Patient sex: F
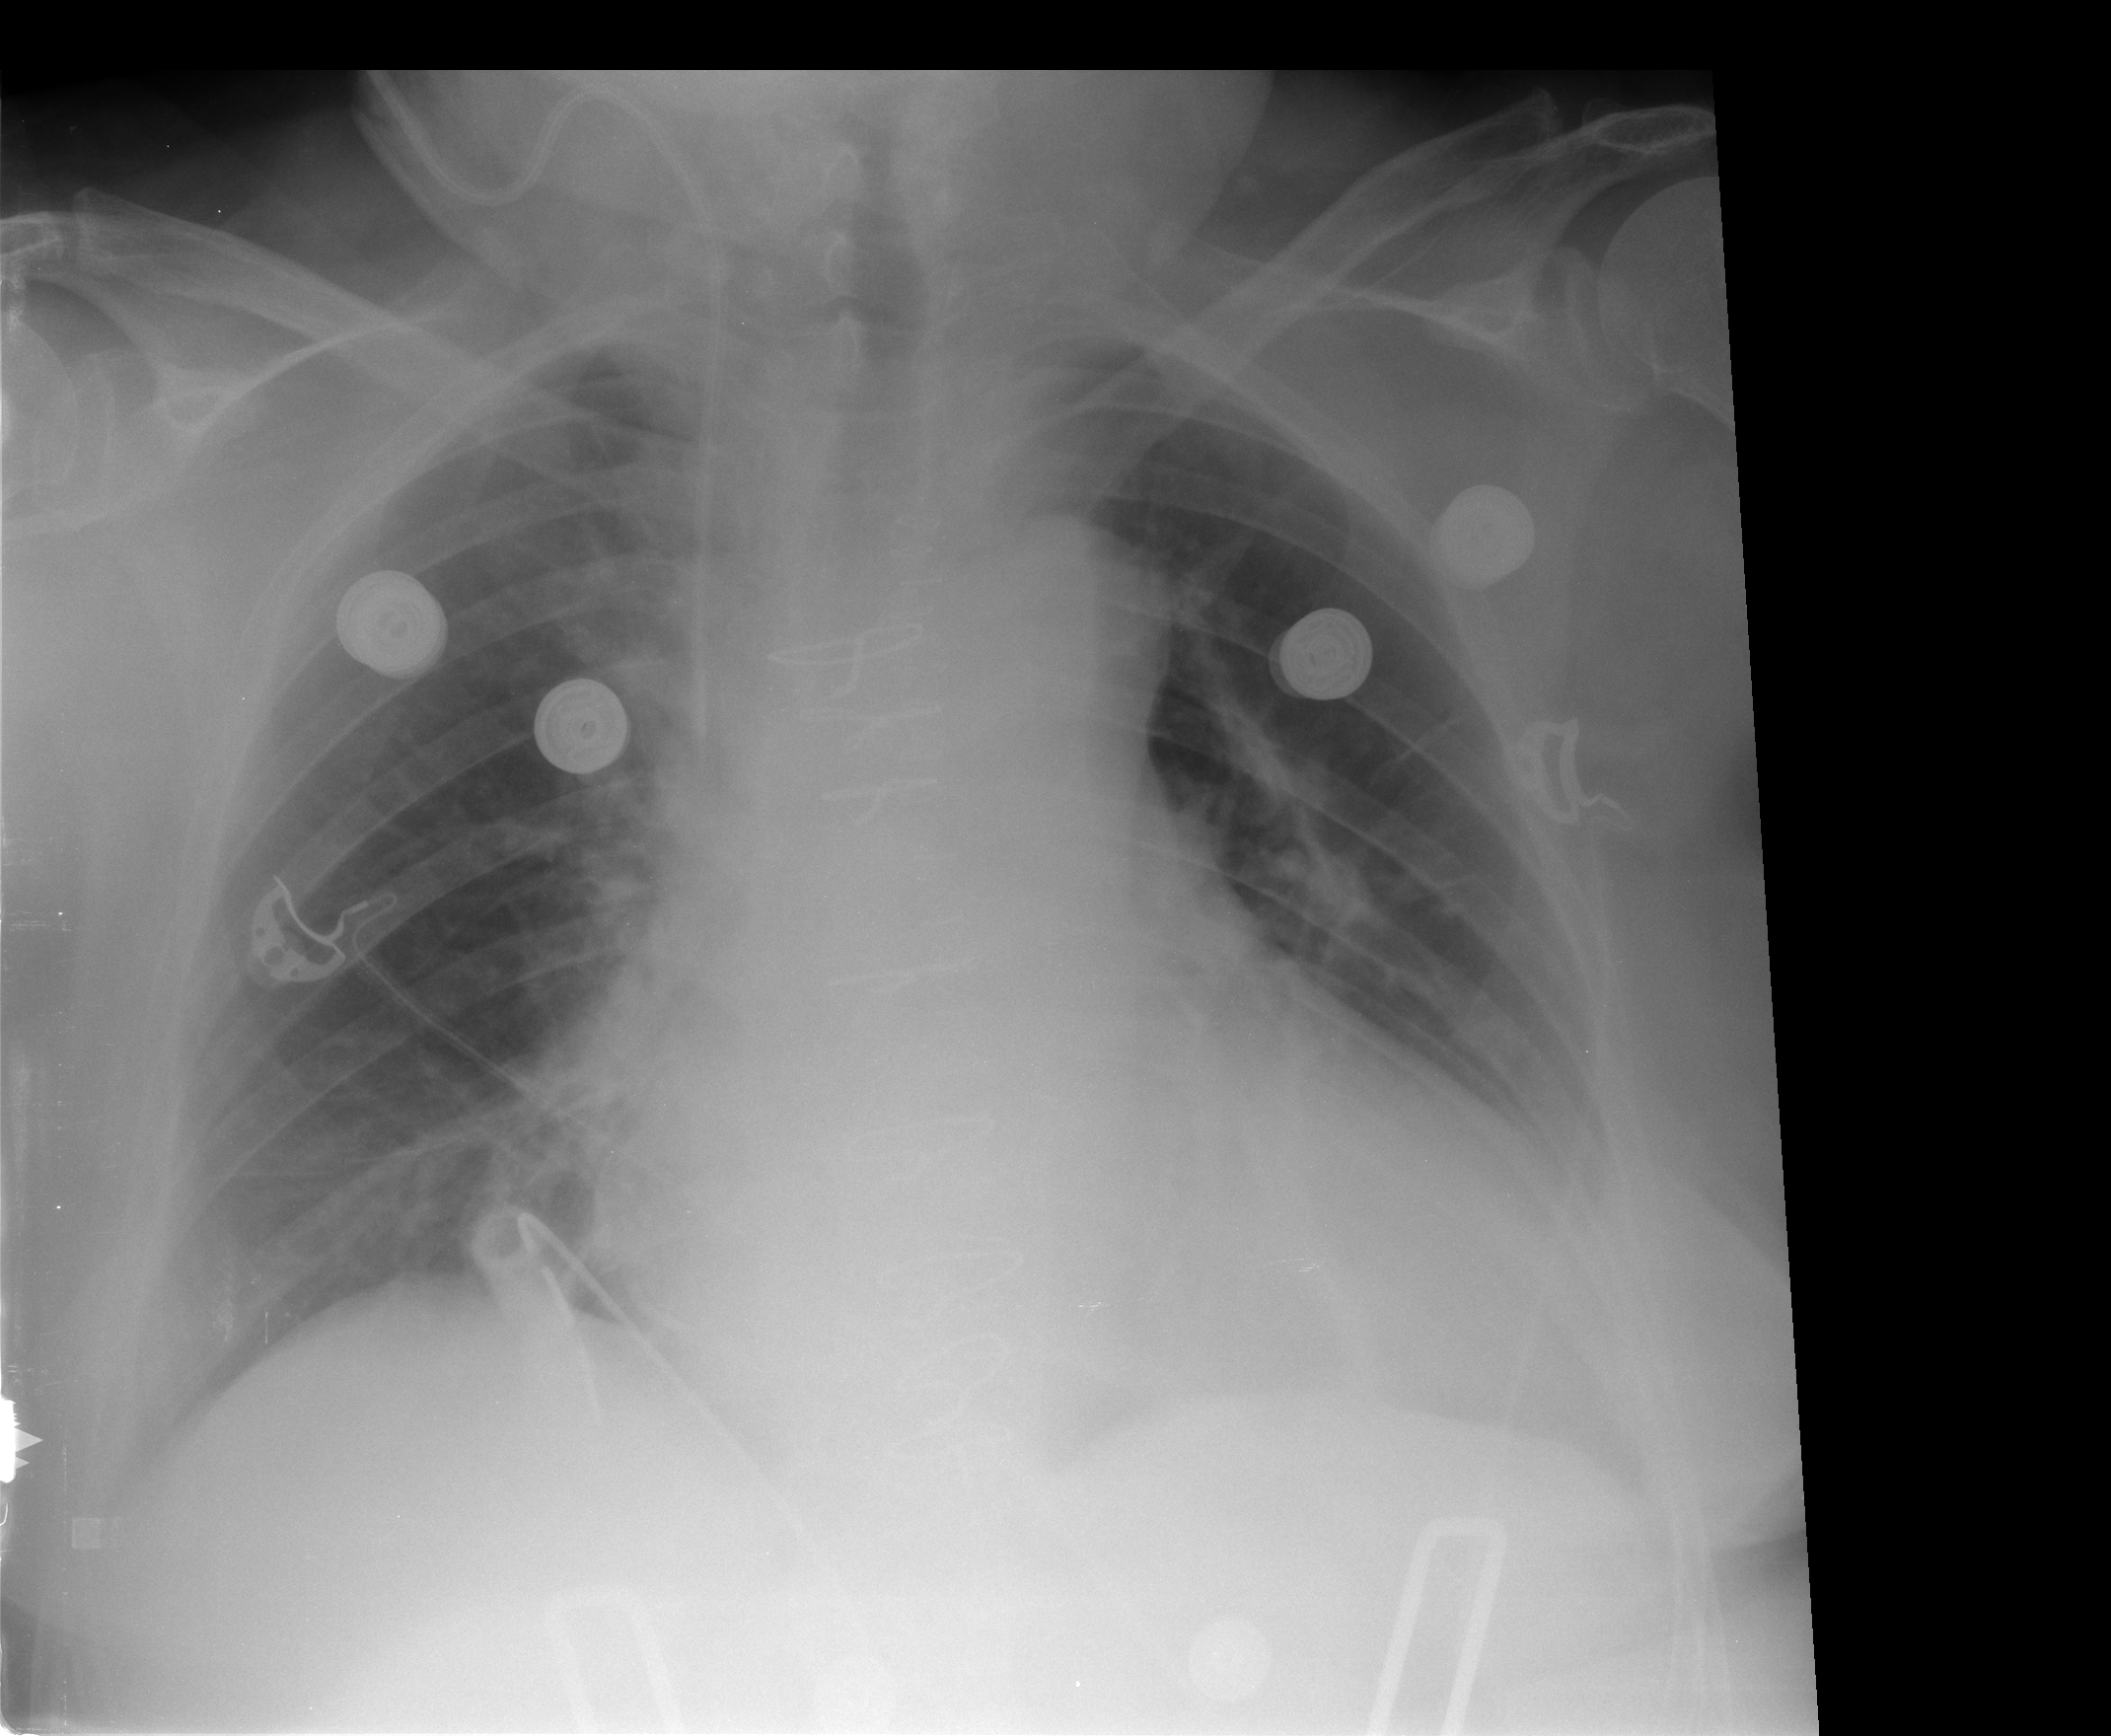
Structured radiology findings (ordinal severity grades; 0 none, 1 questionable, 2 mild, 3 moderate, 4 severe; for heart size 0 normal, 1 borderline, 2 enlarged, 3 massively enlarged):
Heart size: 2
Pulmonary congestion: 2
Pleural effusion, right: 0
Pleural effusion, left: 2
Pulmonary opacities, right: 0
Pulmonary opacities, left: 0
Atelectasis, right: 2
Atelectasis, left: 2